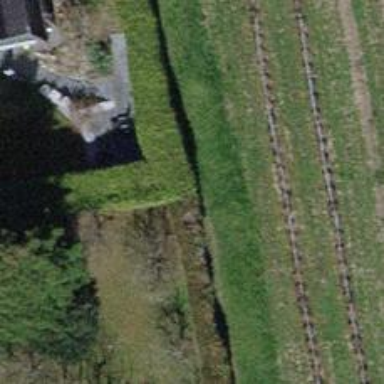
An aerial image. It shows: Hedge acting as barrier.